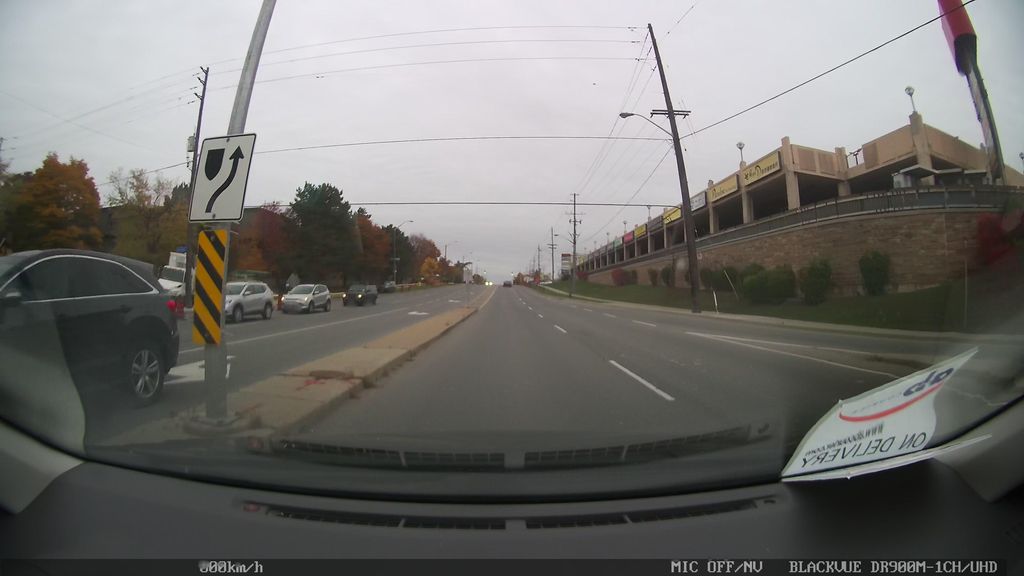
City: toronto